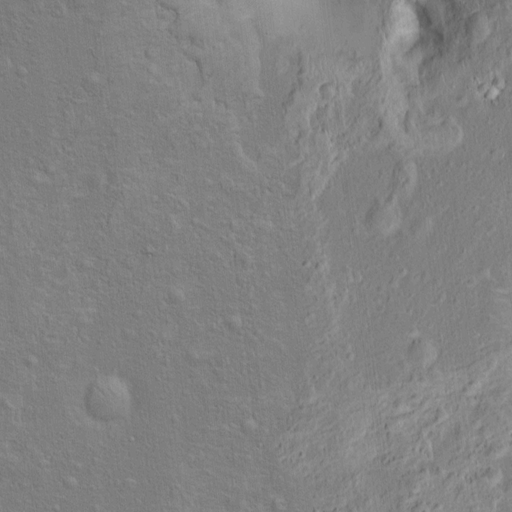
Classes present: Background, Cone